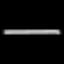
Label: line